Question: In the image below the button is being pressed. The shadow is square. How do I make the shadow have rounded edges?

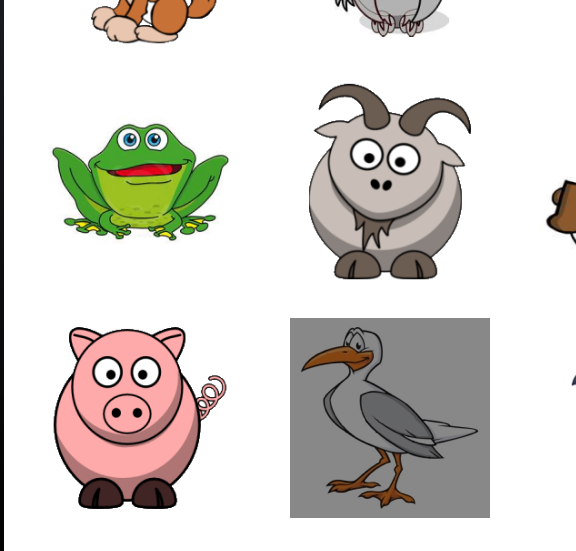
Answer: Here's how I did it:
1) Subclass the UIButton
2) Change the Layer like this:
'''
public class GalleryButton: UIButton
{
public GalleryButton (RectangleF frame) : base(frame)
{
this.Layer.CornerRadius = 12f;
this.Layer.MasksToBounds = true;
this.Layer.BorderWidth = 0f;
}
'''